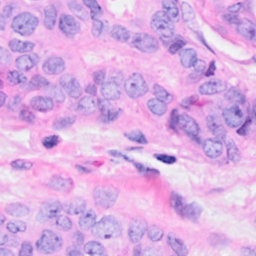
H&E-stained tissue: Breast